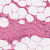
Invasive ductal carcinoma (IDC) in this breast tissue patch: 0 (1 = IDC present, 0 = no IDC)